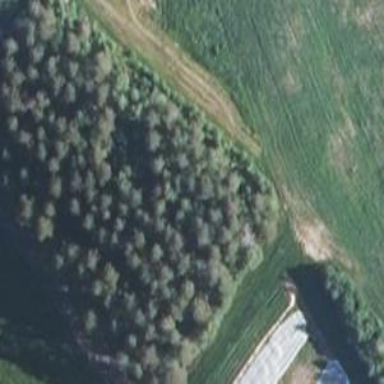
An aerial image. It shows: Woodland consisting mainly of needle-leaved trees.